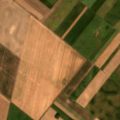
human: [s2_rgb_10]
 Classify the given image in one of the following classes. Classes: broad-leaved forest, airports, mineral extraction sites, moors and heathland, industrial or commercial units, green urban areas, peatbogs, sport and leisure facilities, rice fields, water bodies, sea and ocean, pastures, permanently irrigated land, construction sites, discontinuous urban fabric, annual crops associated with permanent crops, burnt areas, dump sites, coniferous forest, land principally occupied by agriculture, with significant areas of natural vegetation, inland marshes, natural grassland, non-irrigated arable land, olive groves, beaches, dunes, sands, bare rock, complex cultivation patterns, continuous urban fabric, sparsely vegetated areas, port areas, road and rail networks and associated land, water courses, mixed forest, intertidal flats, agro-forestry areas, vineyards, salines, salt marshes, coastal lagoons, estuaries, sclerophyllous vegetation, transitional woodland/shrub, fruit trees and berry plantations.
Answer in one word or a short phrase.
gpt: non-irrigated arable land